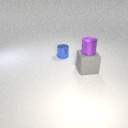
large gray rubber cube below small purple metal cylinder